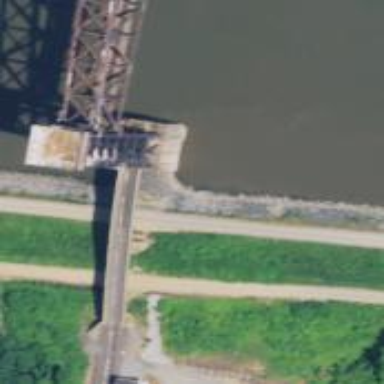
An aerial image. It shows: Lift bridge for railways.